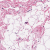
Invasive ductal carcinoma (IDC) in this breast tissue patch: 0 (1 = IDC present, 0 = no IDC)